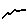
Label: zigzag